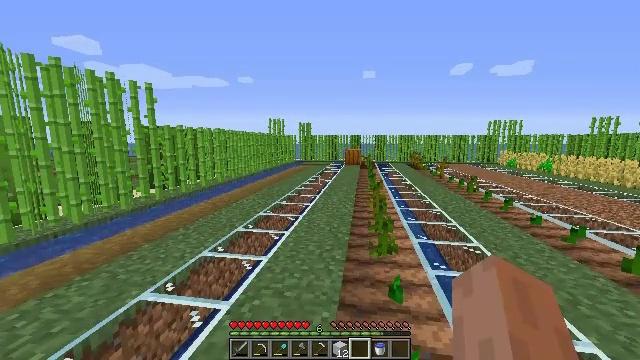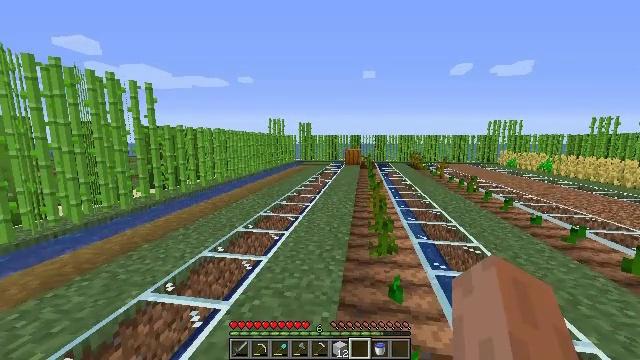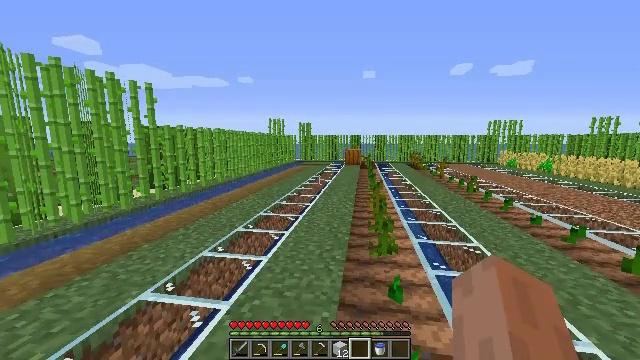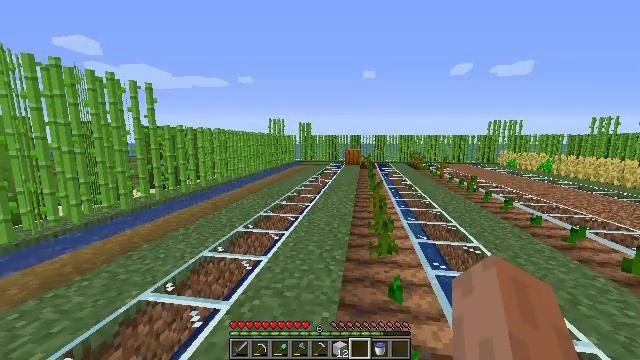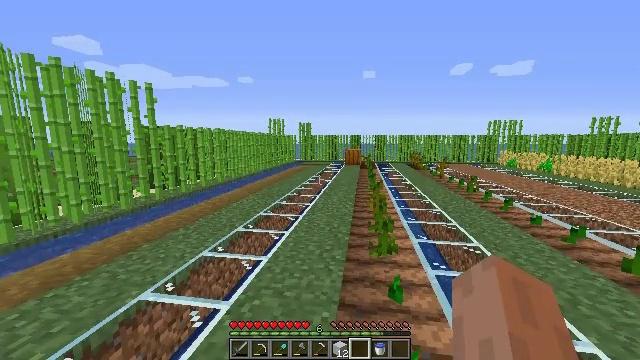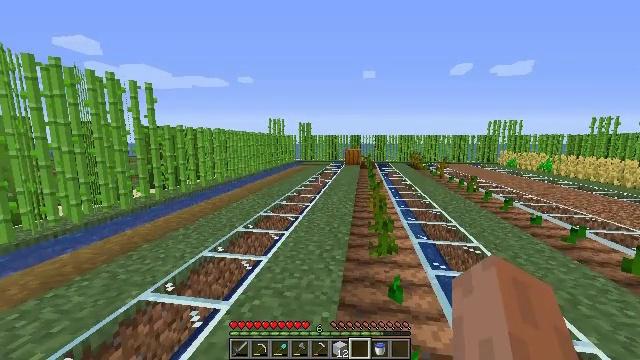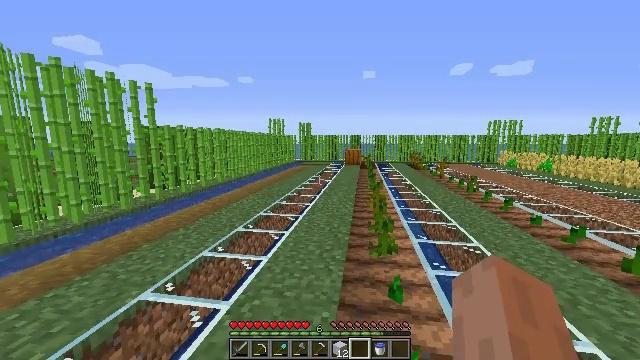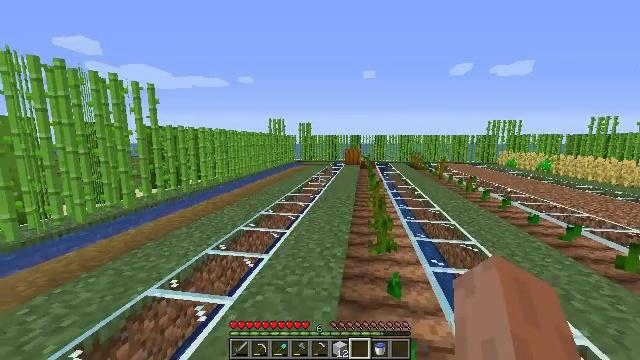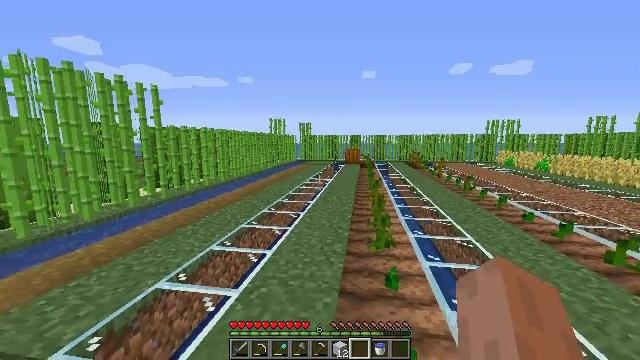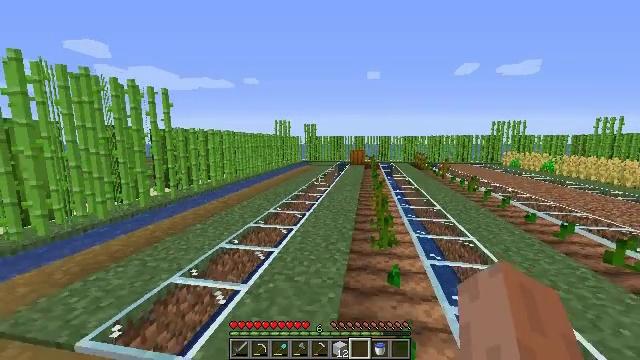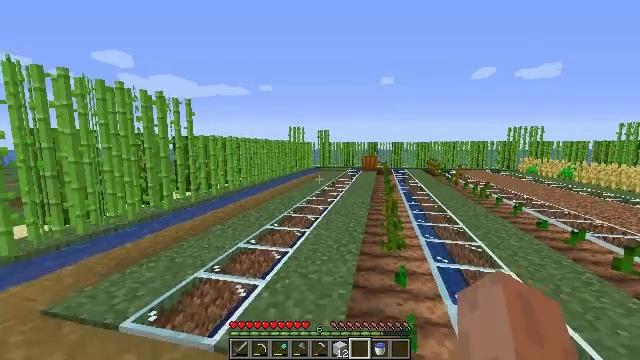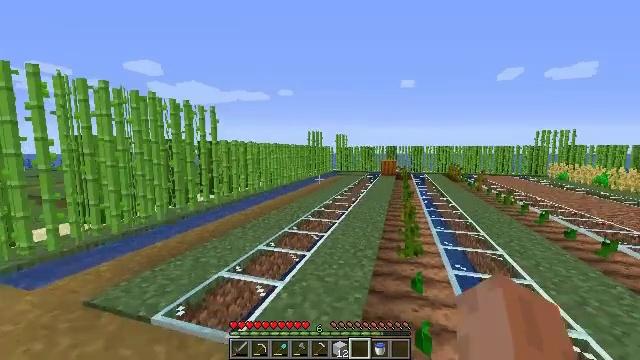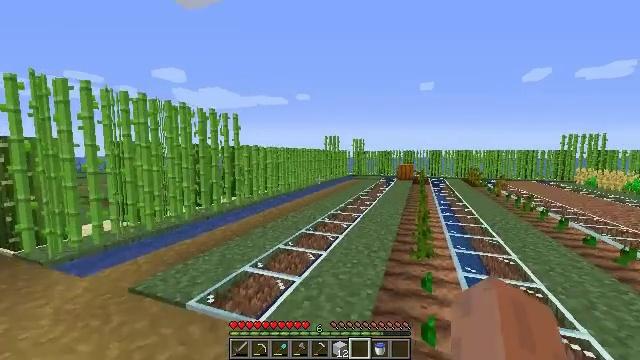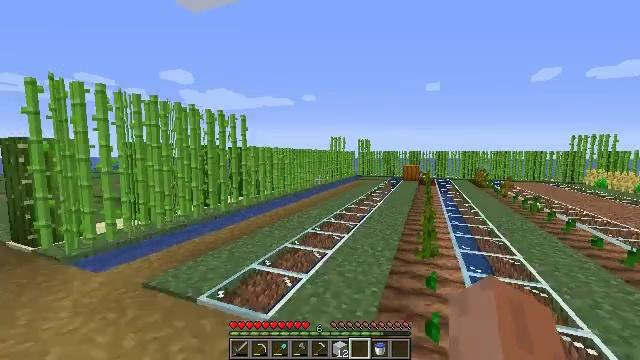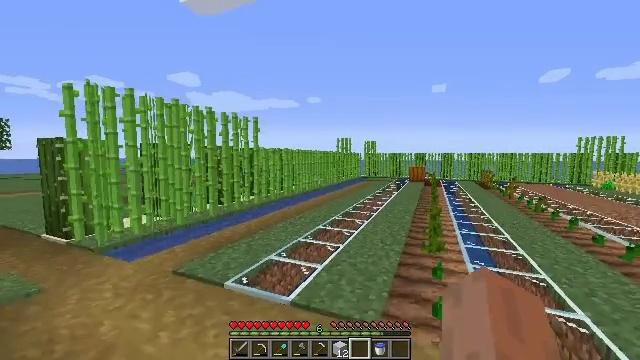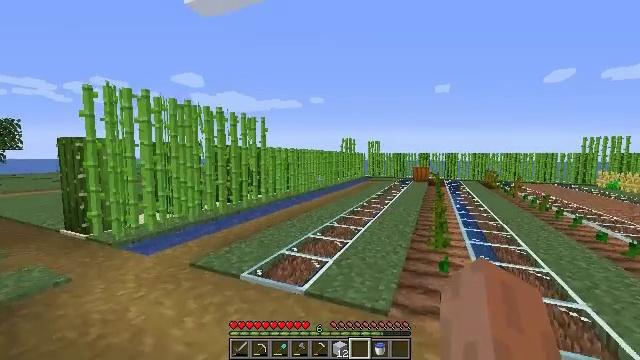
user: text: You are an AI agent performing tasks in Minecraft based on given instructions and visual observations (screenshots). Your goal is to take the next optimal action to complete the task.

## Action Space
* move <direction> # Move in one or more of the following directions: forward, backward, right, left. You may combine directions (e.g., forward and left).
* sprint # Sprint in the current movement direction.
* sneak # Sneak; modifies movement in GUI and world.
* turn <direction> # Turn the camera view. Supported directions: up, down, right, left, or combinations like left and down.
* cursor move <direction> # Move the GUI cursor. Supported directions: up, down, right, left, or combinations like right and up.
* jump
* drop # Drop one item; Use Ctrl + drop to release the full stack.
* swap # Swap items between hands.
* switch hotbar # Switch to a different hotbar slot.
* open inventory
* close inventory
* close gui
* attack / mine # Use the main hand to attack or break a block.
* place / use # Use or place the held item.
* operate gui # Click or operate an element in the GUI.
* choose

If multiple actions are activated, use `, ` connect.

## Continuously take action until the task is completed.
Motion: motion action
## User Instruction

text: drop white concrete
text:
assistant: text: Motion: no_op
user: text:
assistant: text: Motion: no_op
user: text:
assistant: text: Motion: no_op
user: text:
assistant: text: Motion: no_op
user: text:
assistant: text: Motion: no_op
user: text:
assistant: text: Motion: no_op
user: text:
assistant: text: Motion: move back
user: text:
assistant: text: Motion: move back
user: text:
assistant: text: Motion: move back, turn left
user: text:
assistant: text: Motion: move back, turn left and up
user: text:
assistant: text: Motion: move back, turn left
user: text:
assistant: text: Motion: move back, turn left
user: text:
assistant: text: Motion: move back and move left, turn left
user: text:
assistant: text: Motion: move back and move left, turn left
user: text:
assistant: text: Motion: move back and move left
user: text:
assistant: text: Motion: move left
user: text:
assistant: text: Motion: move left
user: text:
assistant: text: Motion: move left
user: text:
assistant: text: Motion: move left
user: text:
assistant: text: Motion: move left
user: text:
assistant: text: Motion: move left
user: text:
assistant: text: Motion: move left
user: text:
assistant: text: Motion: move left
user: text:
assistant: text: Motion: move left
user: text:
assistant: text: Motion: move left
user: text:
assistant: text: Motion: move left
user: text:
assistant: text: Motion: move left
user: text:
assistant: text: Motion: no_op
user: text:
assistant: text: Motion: turn right
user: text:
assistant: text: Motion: turn right